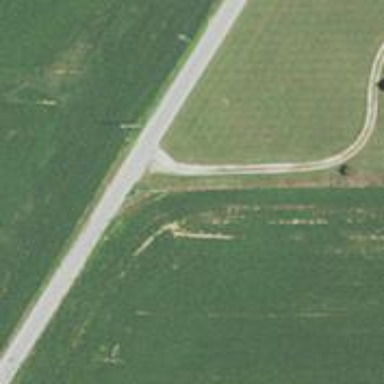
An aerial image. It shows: Tertiary road.